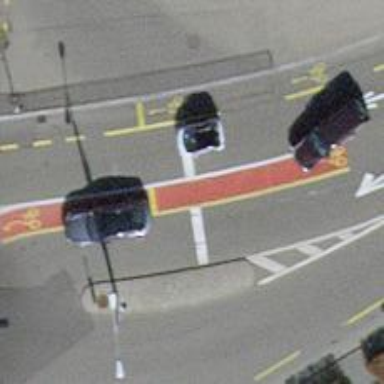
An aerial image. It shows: Road with traffic signals.